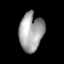
Tissue: lung
Cell type: Endothelial cells
Senescence score: 0.5587
Nuclear area (px): 894
Mean DAPI intensity: 163.998